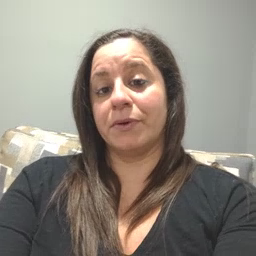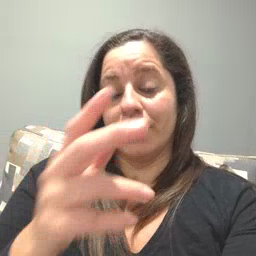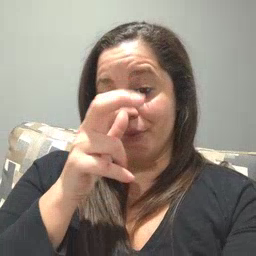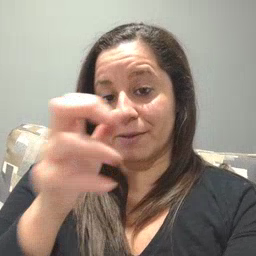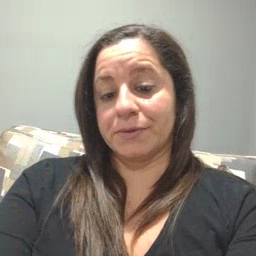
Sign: bug